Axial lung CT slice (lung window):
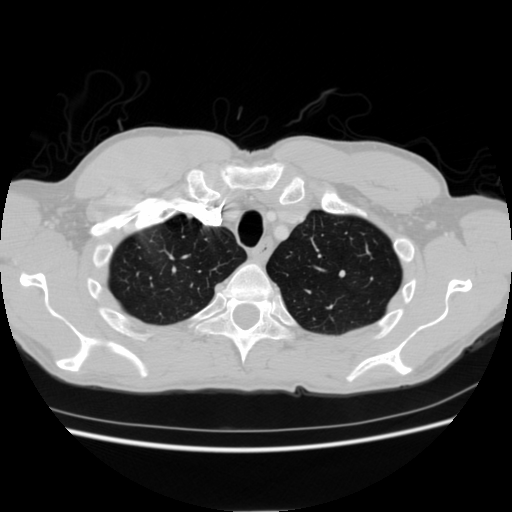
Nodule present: no